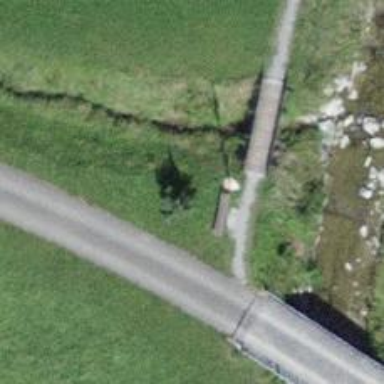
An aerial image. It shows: Path leading to bridge.